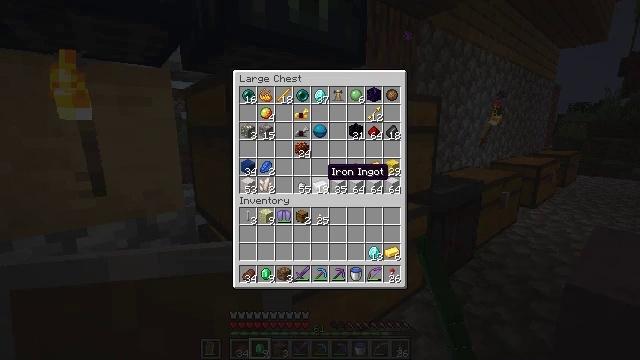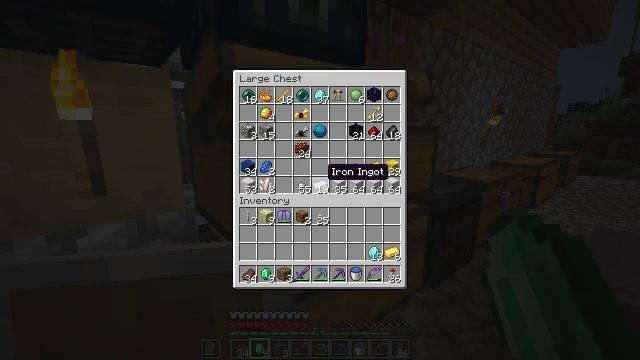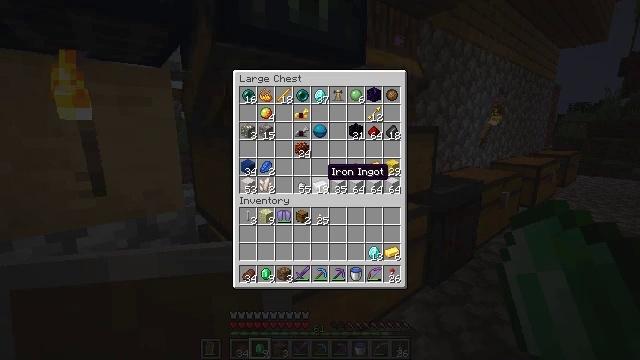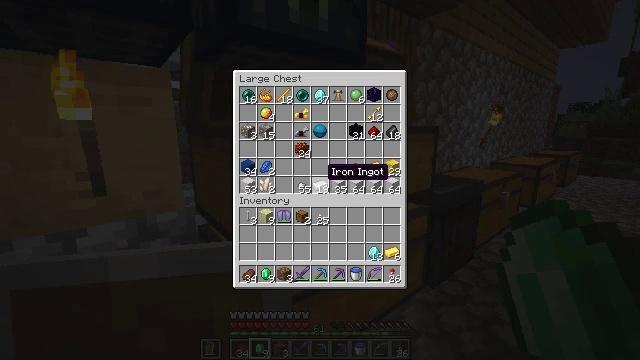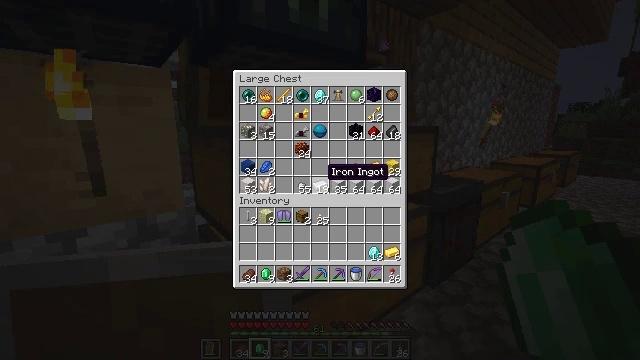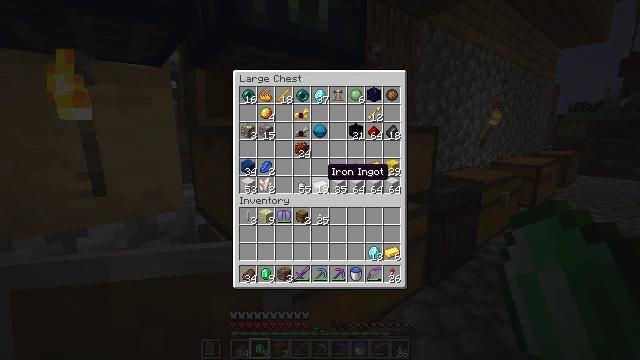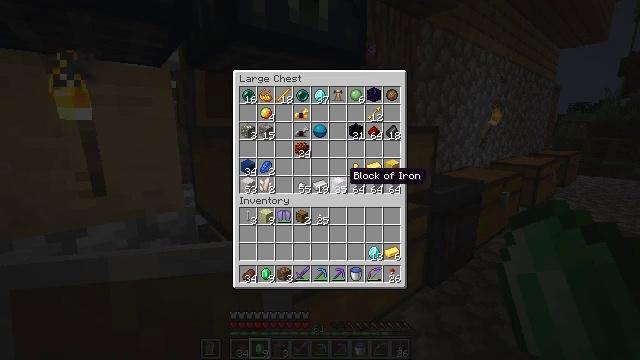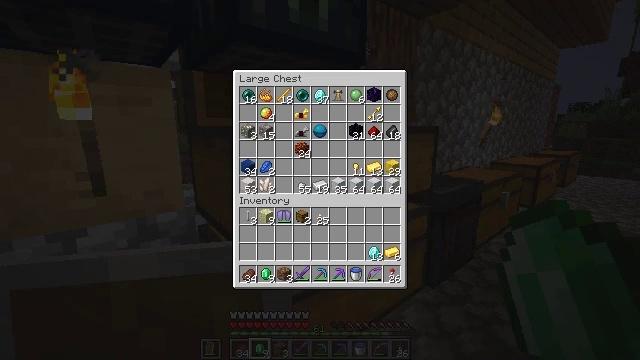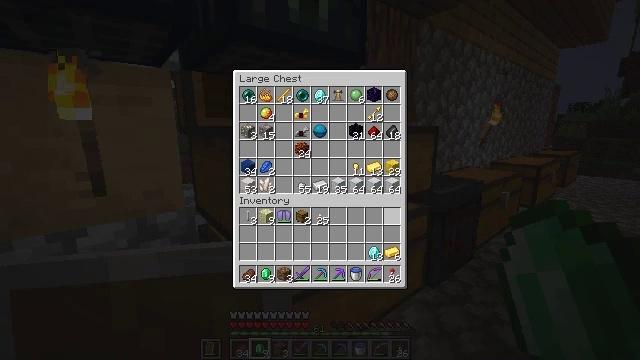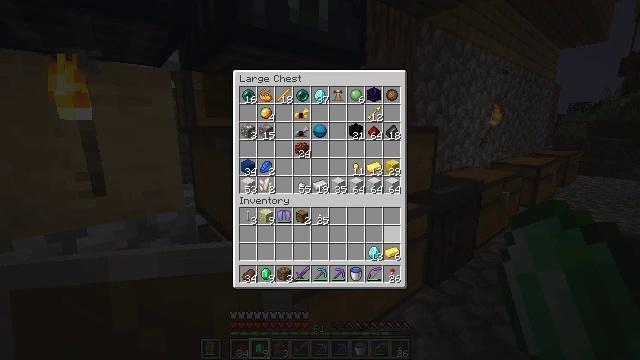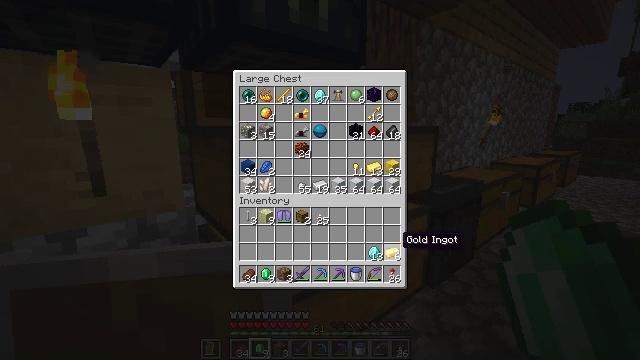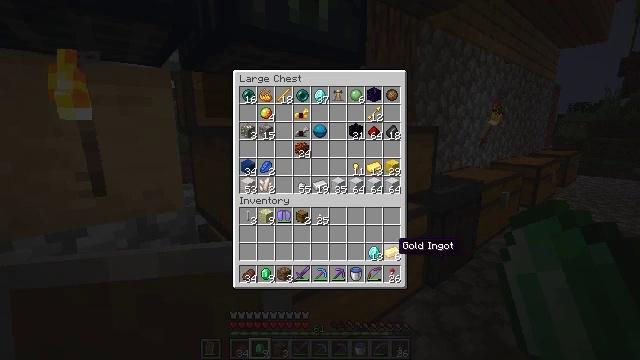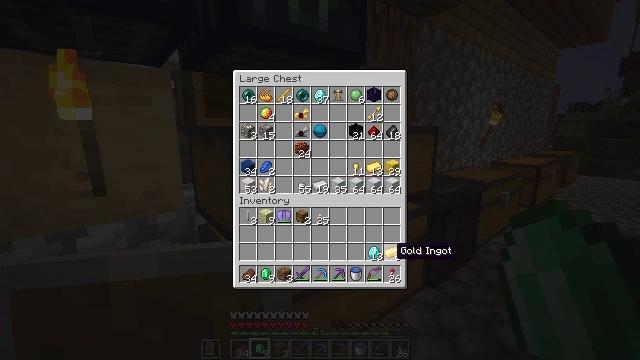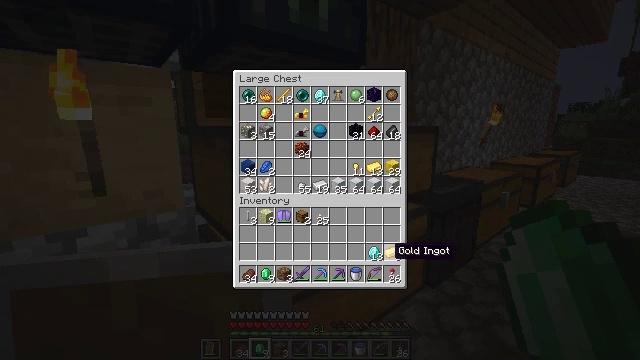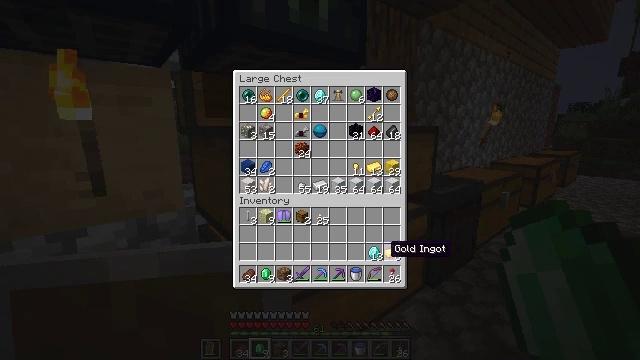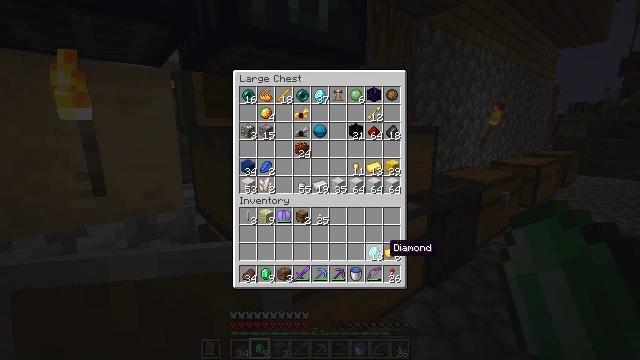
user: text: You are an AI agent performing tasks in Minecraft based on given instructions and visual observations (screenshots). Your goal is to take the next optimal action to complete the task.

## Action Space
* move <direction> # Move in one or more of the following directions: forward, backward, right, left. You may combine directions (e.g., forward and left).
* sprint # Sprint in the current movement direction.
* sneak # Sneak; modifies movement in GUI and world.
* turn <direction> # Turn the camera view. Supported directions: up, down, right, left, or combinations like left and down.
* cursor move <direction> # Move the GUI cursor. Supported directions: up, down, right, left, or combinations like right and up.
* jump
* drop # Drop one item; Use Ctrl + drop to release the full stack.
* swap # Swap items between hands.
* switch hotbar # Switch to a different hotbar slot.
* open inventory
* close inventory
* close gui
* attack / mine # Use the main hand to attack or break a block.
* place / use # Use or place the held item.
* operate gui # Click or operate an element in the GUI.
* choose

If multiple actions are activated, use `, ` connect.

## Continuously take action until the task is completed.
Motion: motion action
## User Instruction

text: Break the shulker box to collect it.
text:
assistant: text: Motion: no_op
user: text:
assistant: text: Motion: no_op
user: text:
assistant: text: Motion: no_op
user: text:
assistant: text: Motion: no_op
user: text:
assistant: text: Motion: no_op
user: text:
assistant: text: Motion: sneak, turn right
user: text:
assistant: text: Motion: sneak, turn right and down
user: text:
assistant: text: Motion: sneak, turn right and down
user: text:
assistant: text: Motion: sneak, turn down
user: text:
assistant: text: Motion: sneak, turn down
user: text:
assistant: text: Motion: sneak
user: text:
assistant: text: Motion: sneak
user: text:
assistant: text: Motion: sneak
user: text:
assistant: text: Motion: sneak
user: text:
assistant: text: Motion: sneak
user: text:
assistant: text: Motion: sneak
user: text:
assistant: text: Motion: sneak, use / place
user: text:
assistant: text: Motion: sneak, use / place
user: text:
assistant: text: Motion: sneak, use / place
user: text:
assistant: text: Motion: sneak, use / place
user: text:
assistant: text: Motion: sneak, turn right
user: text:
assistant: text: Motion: sneak, use / place
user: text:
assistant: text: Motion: sneak, use / place
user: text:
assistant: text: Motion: sneak
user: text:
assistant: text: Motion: sneak, turn left
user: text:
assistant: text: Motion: sneak, turn left and up
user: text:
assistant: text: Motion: sneak, turn left and up
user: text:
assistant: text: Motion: sneak
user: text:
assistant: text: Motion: sneak, turn left
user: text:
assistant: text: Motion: sneak, turn left and down